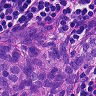
Metastatic tissue present: yes